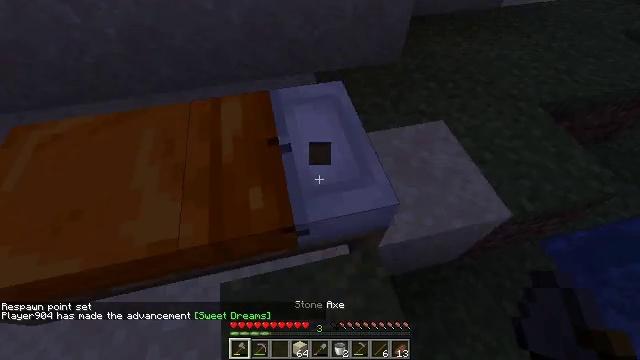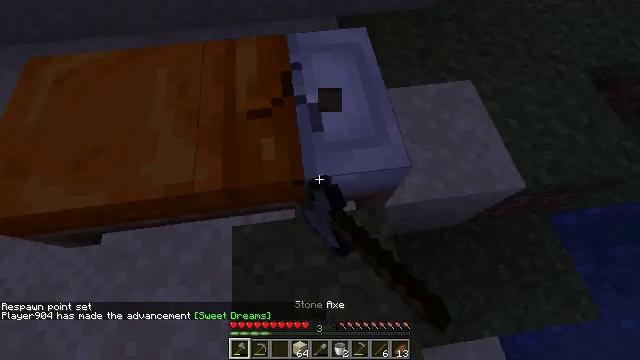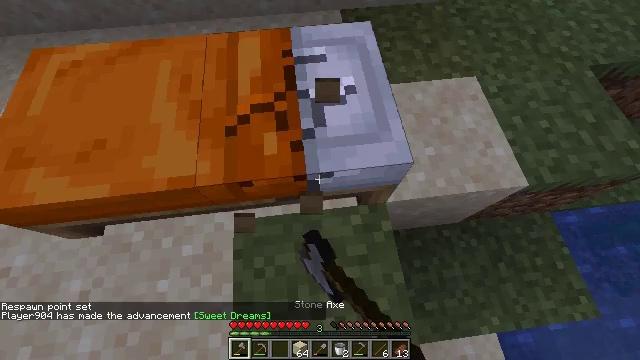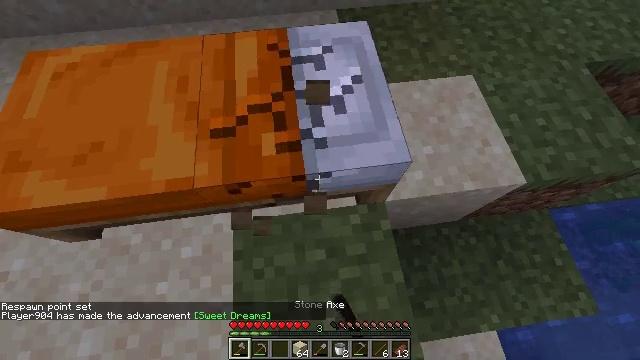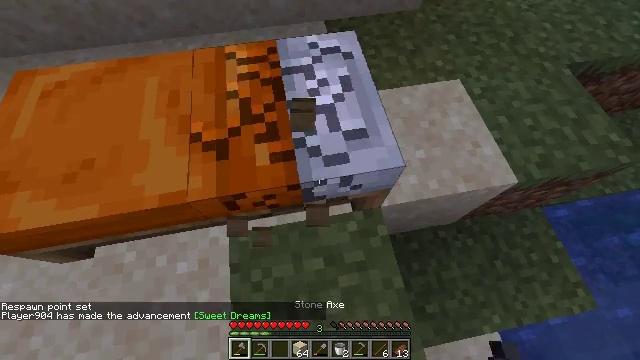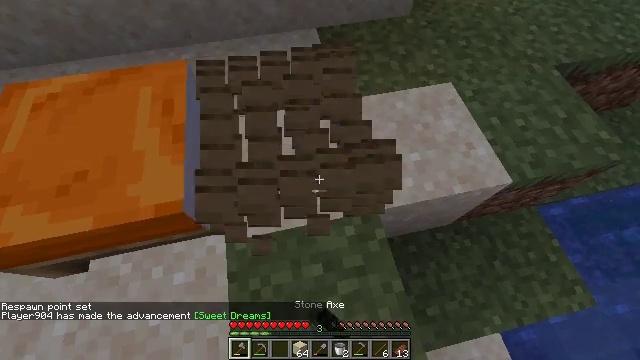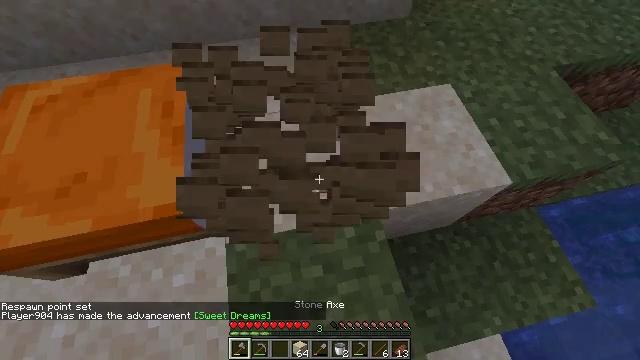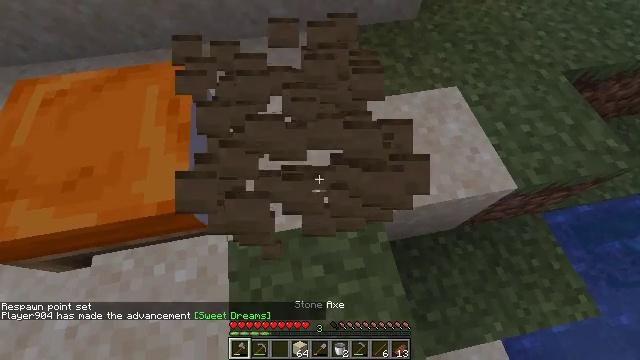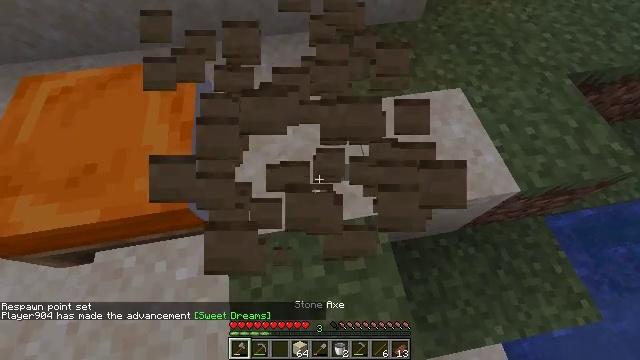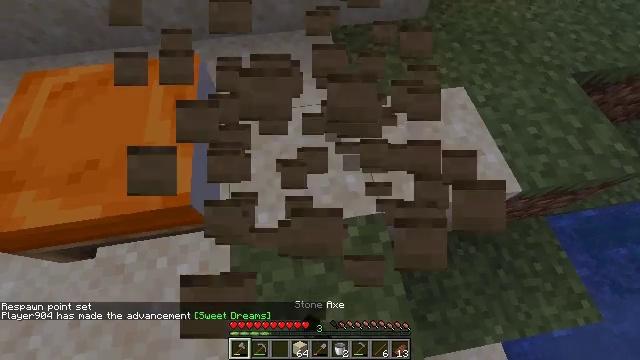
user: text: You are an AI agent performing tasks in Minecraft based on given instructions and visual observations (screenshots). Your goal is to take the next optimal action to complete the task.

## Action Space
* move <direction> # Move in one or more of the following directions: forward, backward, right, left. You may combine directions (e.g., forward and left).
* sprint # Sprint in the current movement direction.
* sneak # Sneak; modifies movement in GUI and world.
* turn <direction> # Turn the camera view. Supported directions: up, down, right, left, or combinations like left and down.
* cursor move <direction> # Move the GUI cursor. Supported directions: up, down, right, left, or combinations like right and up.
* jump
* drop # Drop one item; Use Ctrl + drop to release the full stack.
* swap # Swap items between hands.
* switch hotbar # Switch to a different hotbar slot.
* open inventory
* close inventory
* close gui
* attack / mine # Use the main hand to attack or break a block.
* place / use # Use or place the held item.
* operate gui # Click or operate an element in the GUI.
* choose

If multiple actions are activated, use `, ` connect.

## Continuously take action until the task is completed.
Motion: motion action
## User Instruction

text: Break the orange bed to collect it.
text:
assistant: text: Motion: turn left and down, attack / mine
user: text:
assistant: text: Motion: turn down, attack / mine
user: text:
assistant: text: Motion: attack / mine
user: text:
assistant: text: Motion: turn right and up, attack / mine
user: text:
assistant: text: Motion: turn right and up, attack / mine
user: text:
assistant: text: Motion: attack / mine
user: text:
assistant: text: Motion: turn left, attack / mine
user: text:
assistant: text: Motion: attack / mine
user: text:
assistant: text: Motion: attack / mine
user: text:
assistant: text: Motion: attack / mine